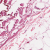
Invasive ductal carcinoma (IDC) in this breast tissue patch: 0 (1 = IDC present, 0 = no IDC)